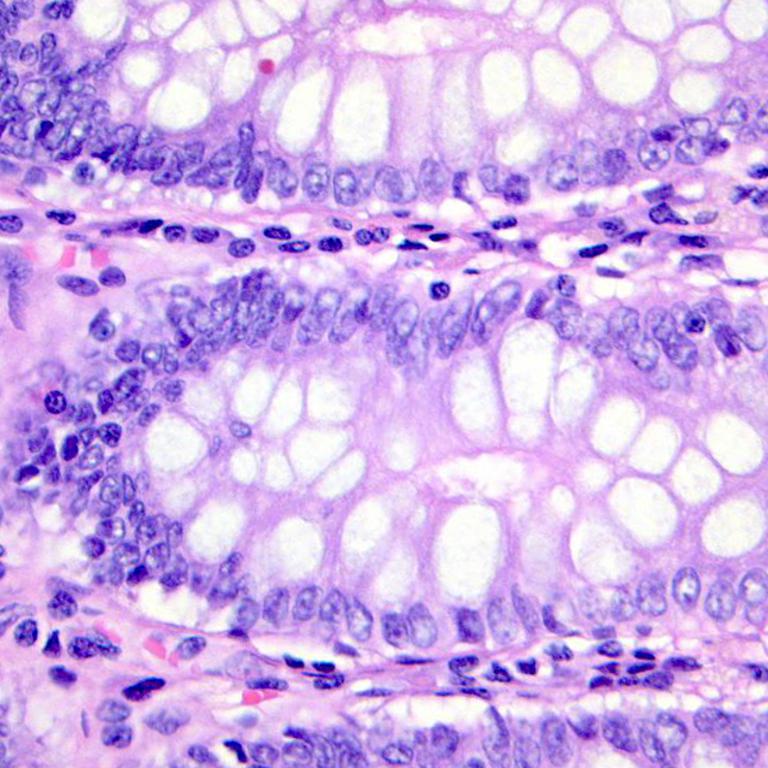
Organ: colon
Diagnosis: benign